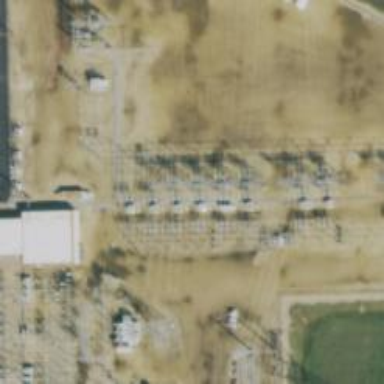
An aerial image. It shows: Switch used for power control.